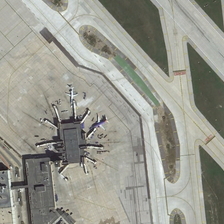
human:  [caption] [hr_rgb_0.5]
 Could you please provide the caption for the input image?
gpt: two planes are paked next to a terminal in an airport .

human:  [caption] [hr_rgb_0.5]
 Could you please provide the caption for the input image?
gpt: a long broad runway is near the airport .

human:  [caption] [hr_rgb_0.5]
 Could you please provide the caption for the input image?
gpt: a large number of cars parked near the airport plains .

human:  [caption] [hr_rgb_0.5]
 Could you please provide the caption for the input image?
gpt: two planes are paked next to a terminal in an airport .

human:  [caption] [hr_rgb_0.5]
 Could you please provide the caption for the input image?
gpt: a large number of cars parked near the airport plains .